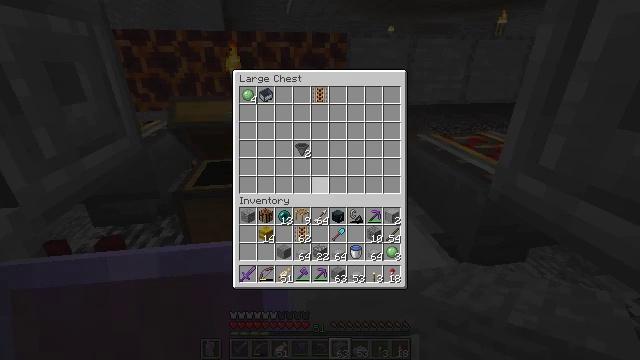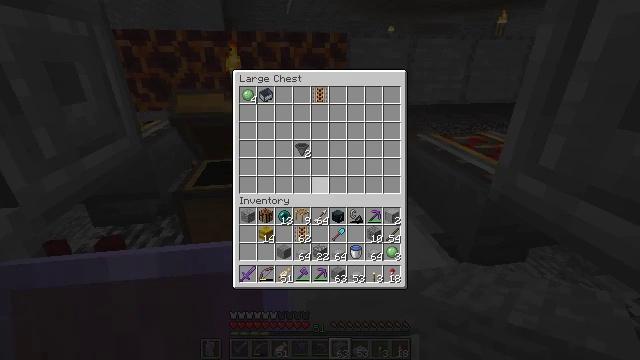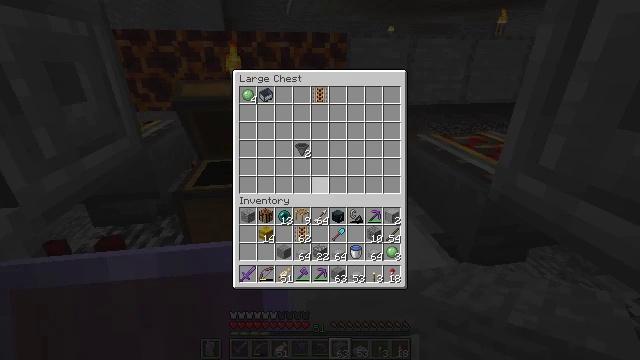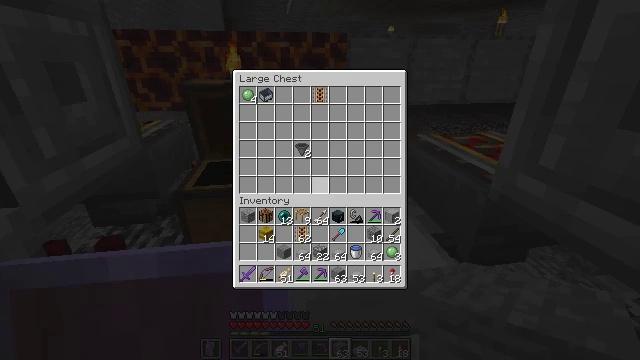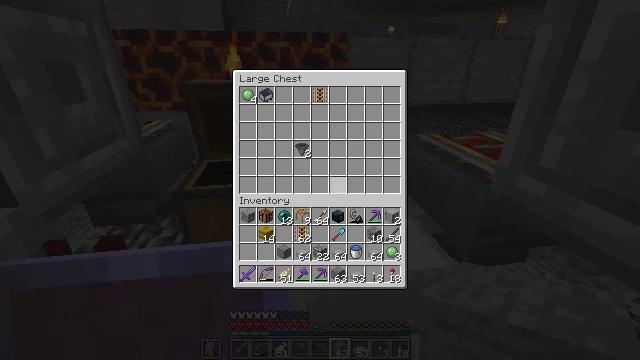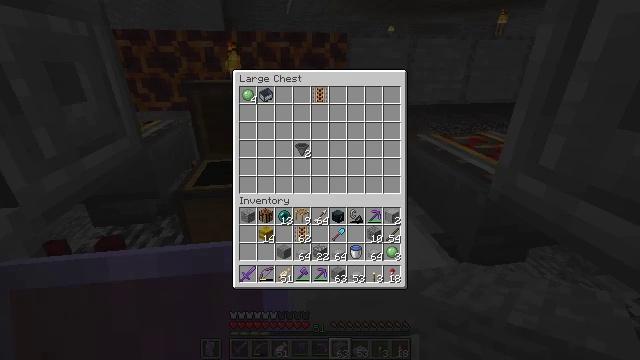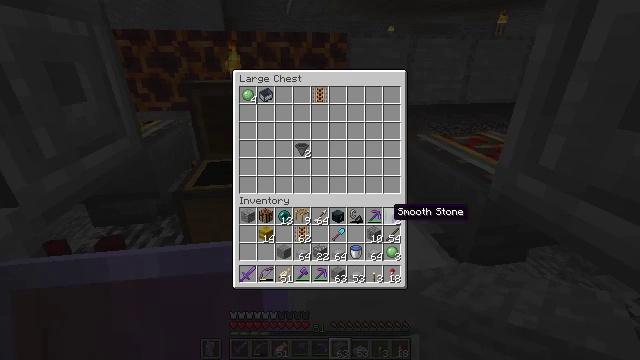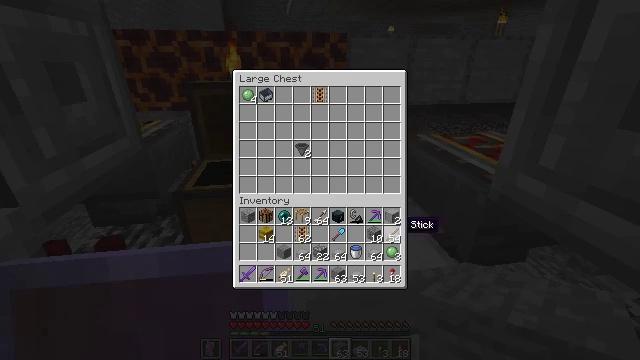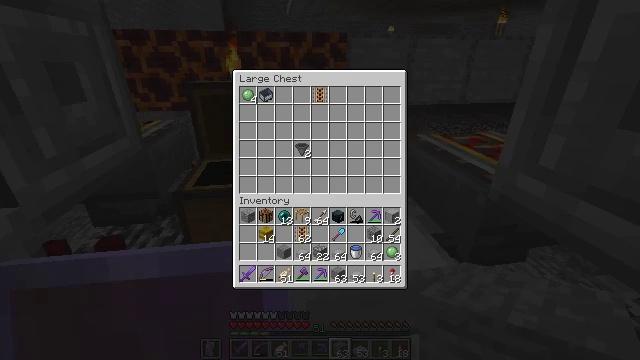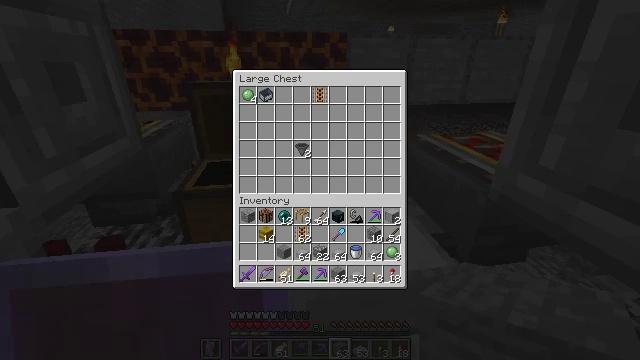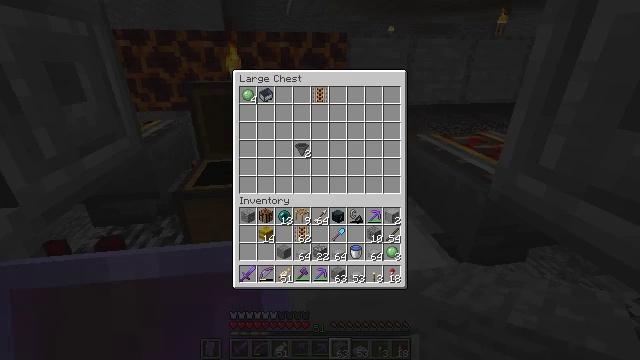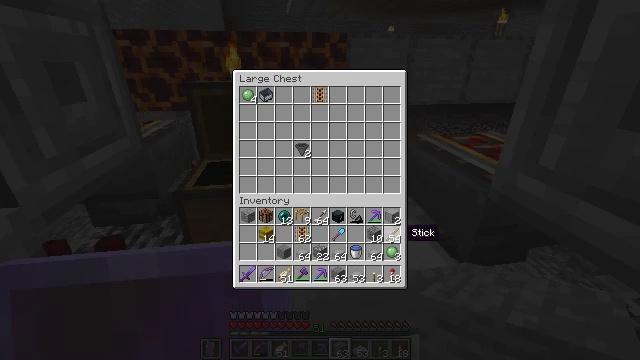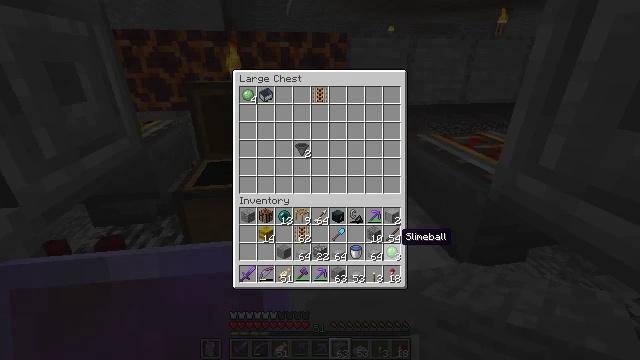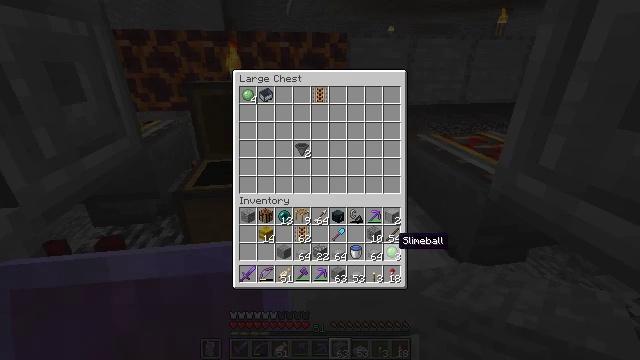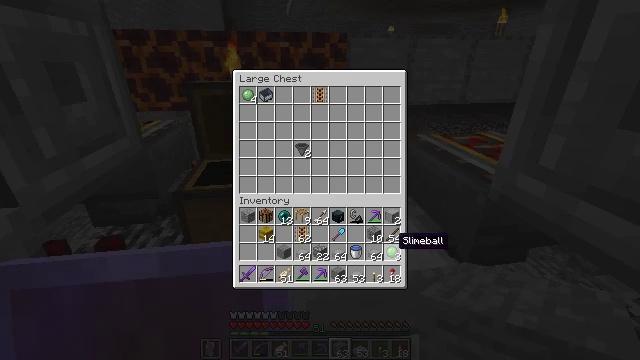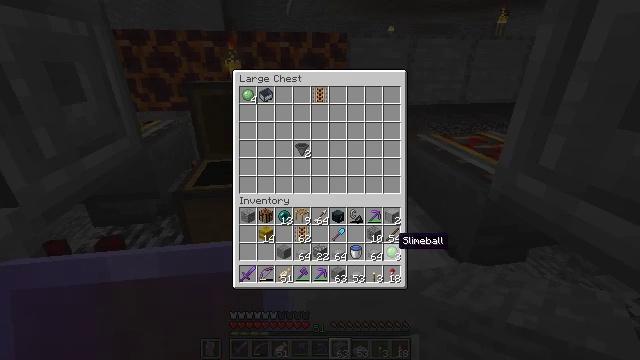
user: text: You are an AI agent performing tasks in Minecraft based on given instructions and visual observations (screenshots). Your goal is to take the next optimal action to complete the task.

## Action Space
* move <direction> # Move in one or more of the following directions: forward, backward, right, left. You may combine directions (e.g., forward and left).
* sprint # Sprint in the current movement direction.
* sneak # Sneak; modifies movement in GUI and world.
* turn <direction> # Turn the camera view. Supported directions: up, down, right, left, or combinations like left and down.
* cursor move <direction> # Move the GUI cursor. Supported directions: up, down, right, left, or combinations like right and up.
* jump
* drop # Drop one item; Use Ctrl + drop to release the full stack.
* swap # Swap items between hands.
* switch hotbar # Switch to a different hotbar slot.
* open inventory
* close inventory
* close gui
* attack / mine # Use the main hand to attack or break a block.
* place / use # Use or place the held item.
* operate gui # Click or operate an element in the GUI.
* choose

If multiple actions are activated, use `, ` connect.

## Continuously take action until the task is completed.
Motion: motion action
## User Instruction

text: Destroy the chiseled stone bricks block.
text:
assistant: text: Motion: no_op
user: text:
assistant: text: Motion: no_op
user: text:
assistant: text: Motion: no_op
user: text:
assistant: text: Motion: cursor move right and down
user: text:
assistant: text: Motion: cursor move right and down
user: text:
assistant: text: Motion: cursor move right and down
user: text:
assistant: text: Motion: cursor move right and down
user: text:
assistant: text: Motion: no_op
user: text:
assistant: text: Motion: sneak
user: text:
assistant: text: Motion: sneak
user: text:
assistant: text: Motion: sneak
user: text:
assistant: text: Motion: sneak
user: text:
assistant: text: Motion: sneak
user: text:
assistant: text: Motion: sneak
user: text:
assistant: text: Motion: sneak
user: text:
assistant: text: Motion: sneak
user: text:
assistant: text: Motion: sneak, operate gui
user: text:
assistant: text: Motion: sneak, operate gui
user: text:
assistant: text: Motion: sneak
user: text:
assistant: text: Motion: no_op
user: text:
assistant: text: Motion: no_op
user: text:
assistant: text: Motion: no_op
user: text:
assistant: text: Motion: no_op
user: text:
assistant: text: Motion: no_op
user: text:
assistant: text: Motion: close gui
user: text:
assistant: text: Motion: no_op
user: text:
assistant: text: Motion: no_op
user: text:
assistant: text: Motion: no_op
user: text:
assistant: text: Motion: no_op
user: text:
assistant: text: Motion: no_op